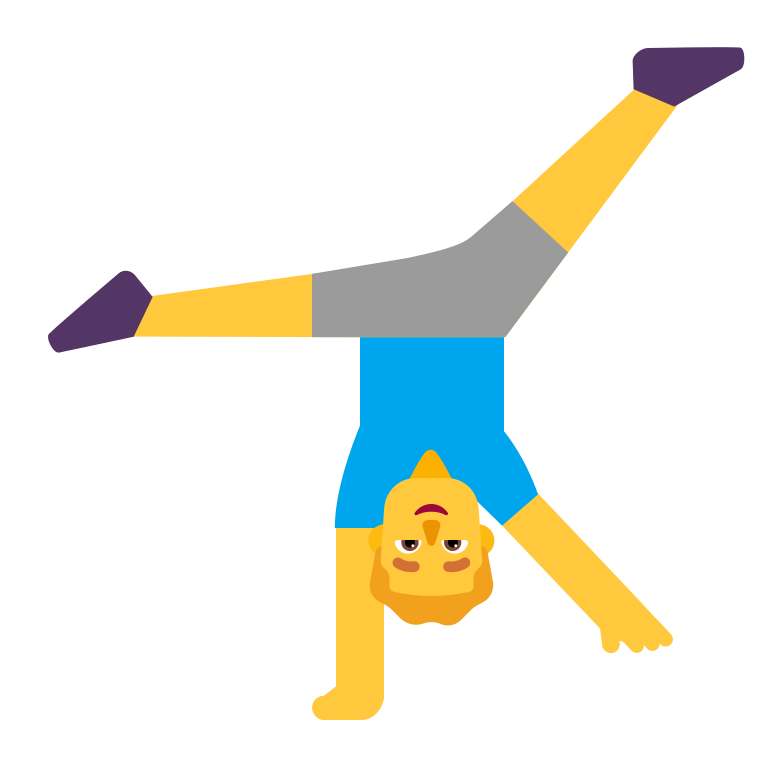
man cartwheeling flat default